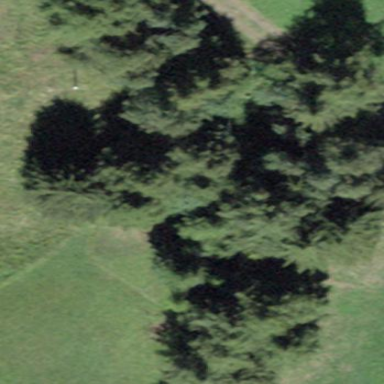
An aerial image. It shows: Forest area.